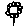
Label: flower